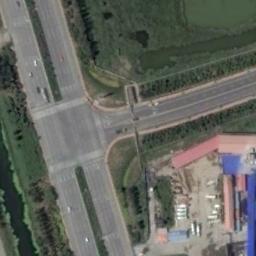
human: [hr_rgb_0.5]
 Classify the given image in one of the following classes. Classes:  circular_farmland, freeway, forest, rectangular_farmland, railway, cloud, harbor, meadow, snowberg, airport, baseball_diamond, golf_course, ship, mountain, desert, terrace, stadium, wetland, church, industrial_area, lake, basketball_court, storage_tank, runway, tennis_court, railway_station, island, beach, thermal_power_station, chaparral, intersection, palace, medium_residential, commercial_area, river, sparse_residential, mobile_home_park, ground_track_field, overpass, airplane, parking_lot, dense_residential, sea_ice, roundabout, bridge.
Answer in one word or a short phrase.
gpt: intersection